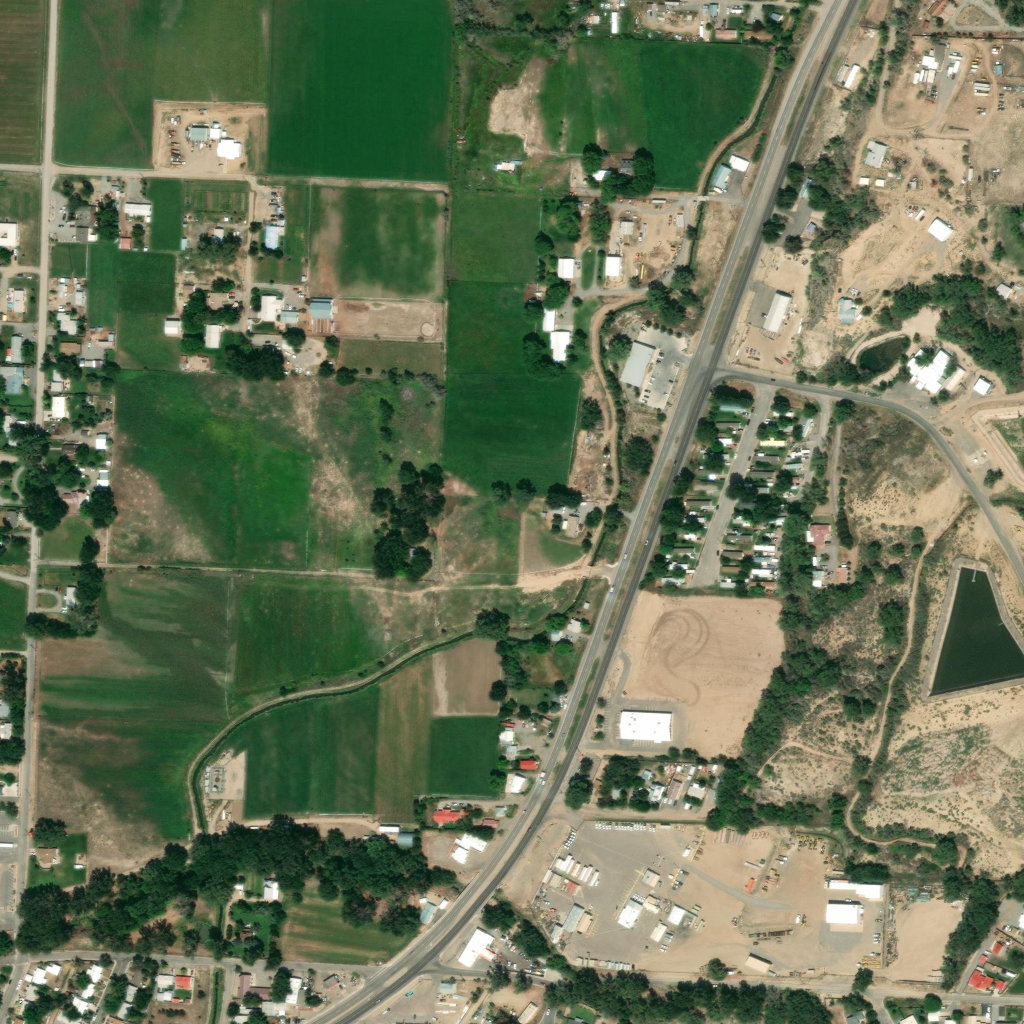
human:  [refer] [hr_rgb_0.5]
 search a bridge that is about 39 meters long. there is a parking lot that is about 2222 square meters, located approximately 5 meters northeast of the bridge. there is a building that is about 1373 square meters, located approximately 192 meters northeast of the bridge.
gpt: <box>[[44, 85, 48, 89, 0]]</box>

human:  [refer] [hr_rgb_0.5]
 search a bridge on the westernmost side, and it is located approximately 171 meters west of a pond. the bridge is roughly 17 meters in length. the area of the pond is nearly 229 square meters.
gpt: <box>[[1, 91, 2, 92, 0]]</box>

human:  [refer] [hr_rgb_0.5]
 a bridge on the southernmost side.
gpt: <box>[[44, 85, 48, 89, 0]]</box>